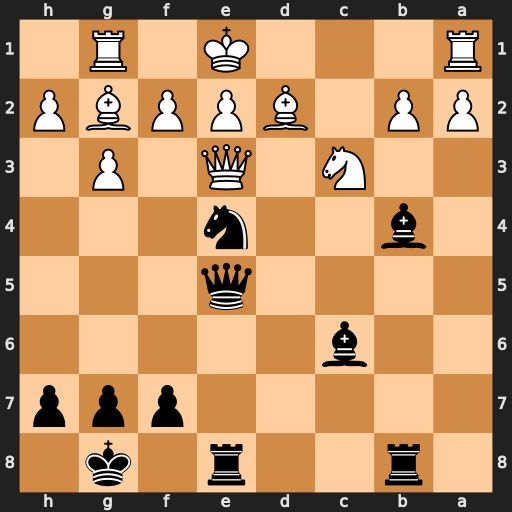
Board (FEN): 1r2r1k1/5ppp/2b5/4q3/1b2n3/2N1Q1P1/PP1BPPBP/R3K1R1
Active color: b
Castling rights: Q
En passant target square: -
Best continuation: Bc5 Qf4 Bxf2+ Kf1 Nxd2+